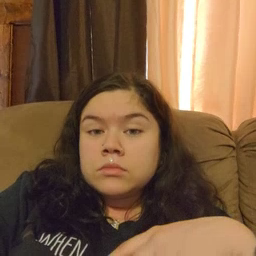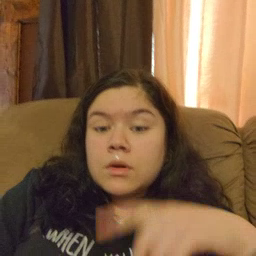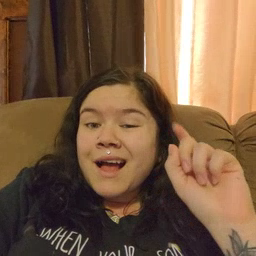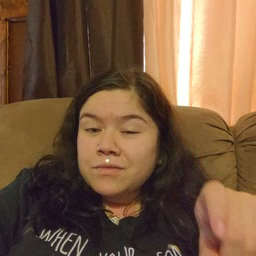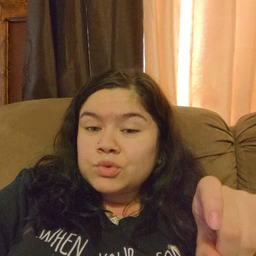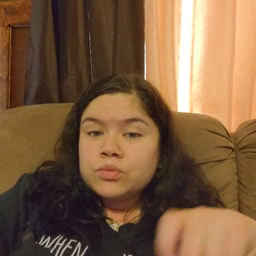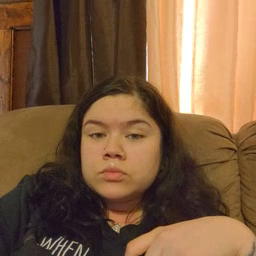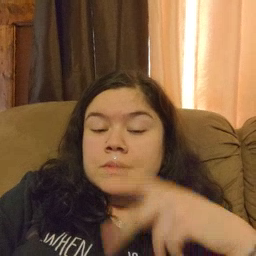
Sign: haveto